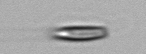
Label: Chrysochromulina